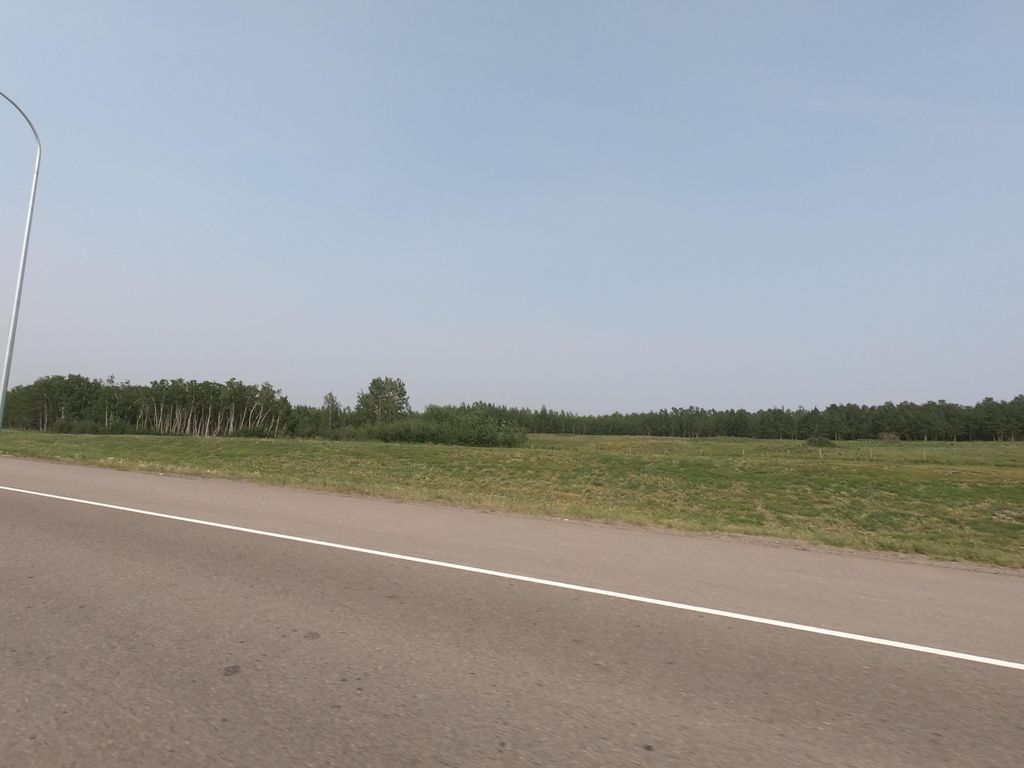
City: calgary